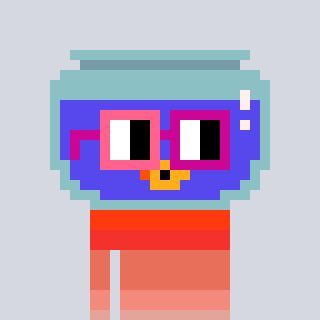
a pixel art character with square pink and red glasses, a goldfish-shaped head and a peachy-colored body on a cool background